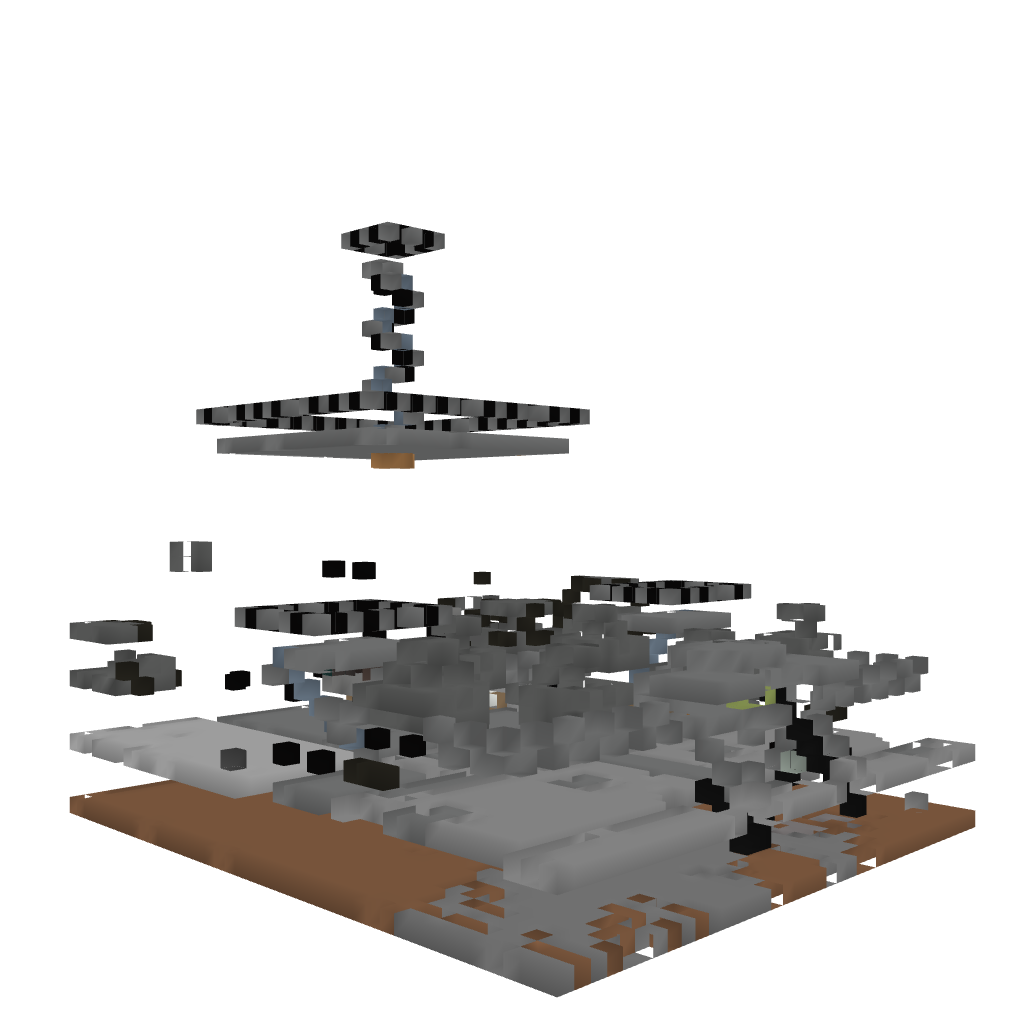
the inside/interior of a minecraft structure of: castle 3